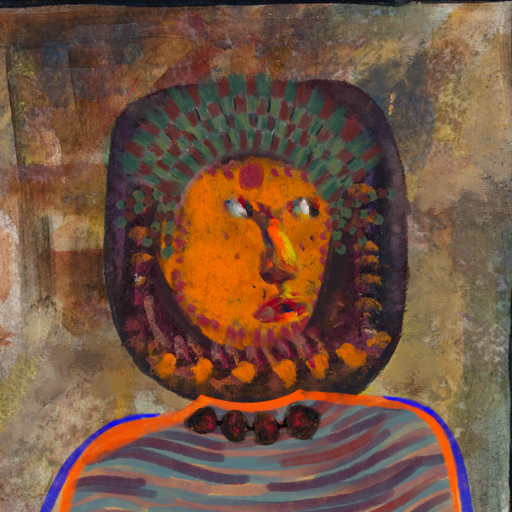
Background: Mosgoul, Head And Neck Side: Doll_w_Hair, Face Side: An_Impression, Bust: Experience, Hair Side: Blank, Head Accessory: After_Raid_Crown, Second Necklace: Blank, Necklace: Mosgoul, Baby: Blank